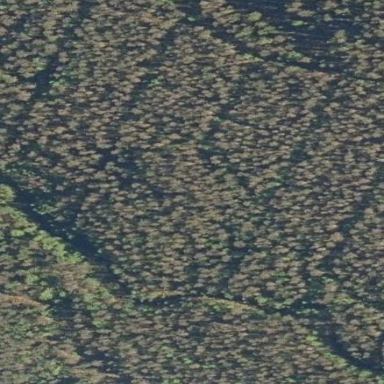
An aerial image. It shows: Needle-leaved woodland.